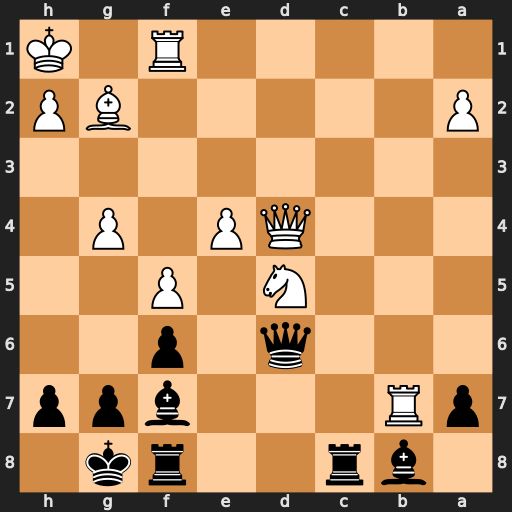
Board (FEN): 1br2rk1/pR3bpp/3q1p2/3N1P2/3QP1P1/8/P5BP/5R1K
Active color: b
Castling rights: -
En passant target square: -
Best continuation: Qxh2#